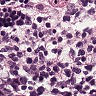
Metastatic tissue present: no